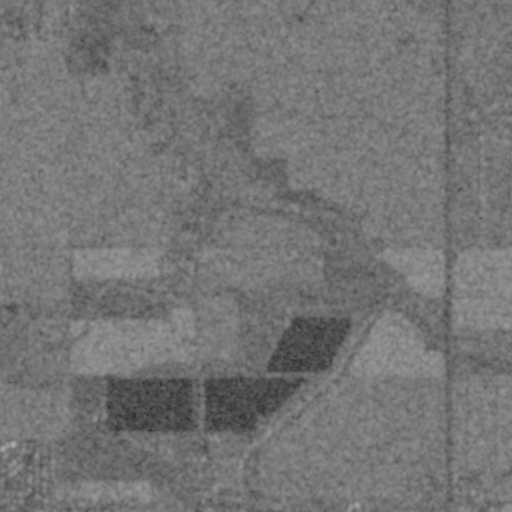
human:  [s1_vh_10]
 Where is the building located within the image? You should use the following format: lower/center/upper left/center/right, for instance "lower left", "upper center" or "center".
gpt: The building is located in the lower center of the image.
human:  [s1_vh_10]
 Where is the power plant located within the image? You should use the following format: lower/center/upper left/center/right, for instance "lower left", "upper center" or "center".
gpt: There is no power plant in the image.

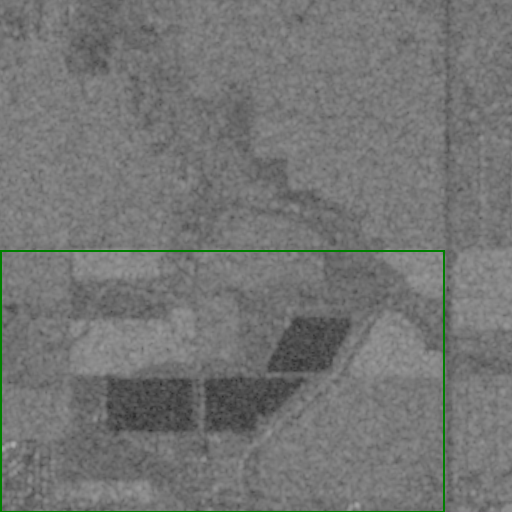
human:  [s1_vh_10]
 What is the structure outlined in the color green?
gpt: The structure outlined in green is an airport.
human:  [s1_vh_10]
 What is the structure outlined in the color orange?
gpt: There is no orange outline.